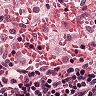
Metastatic tissue present: no